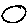
Label: circle